Lunar surface albedo tile
Center latitude: -34.369
Center longitude: 43.151
Resolution (meters per pixel, mean): 105.41
Tile area (km^2): 10307.11
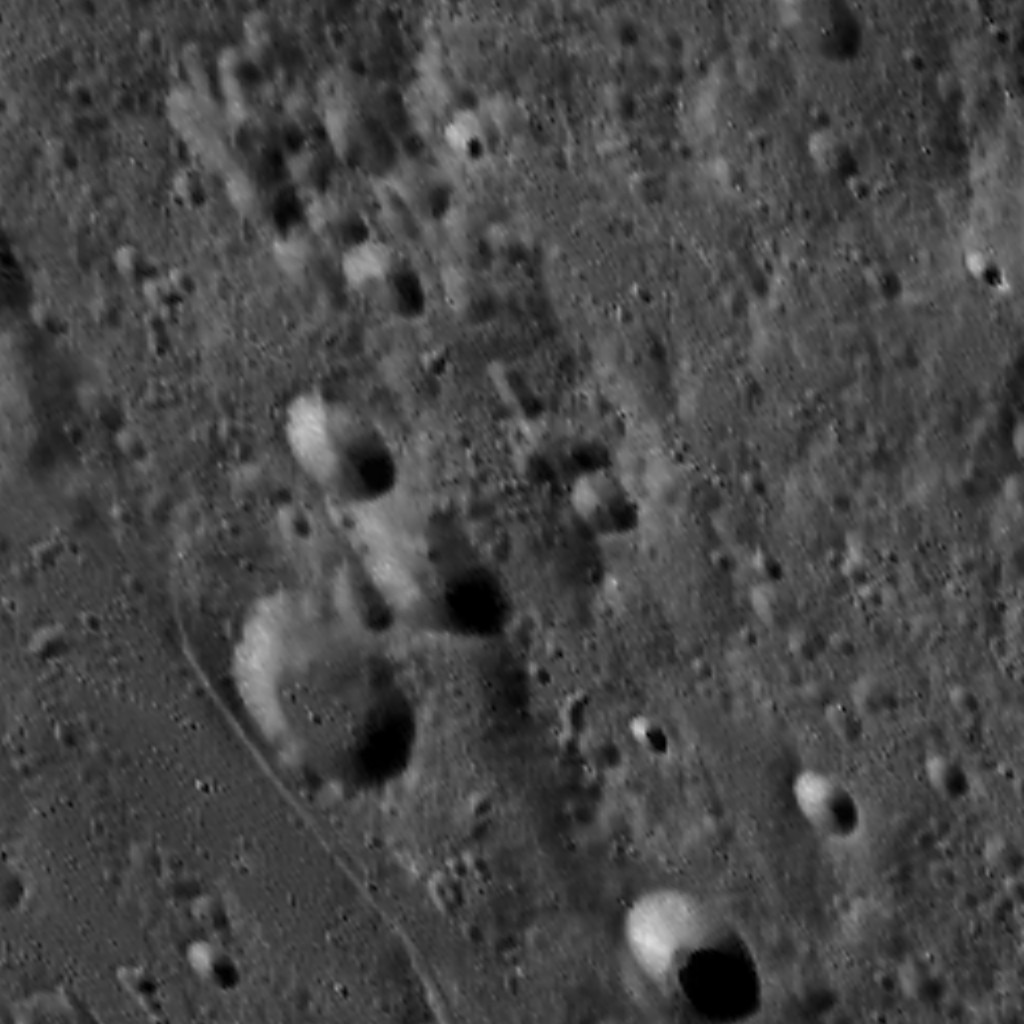